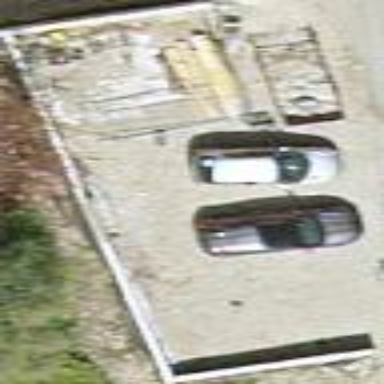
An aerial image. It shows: Parking area with unpaved surface.